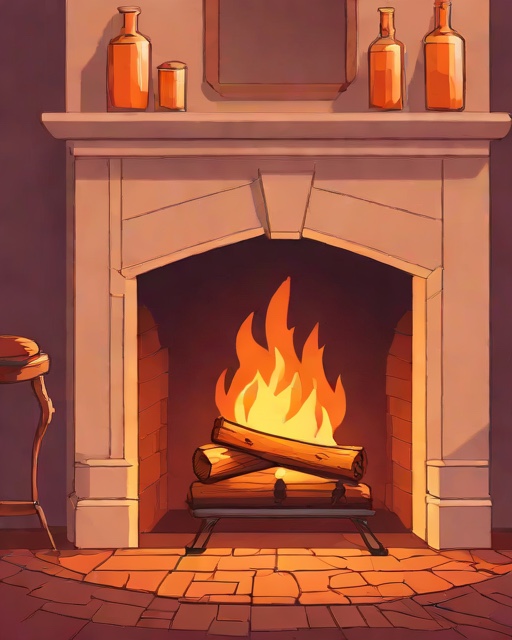
Category: Winter